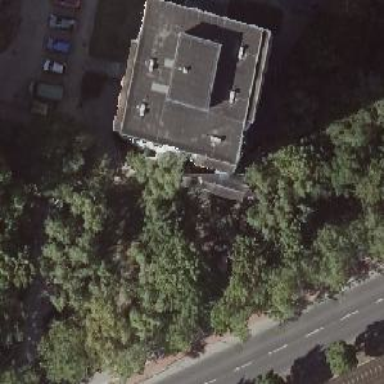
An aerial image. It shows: Apartment building with flat roof.